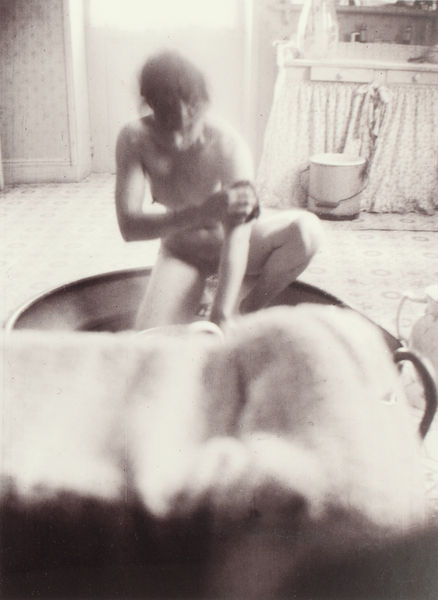
Titel: Marthe au Tub
Künstler: P. Bonnard
Schlagwörter: akt, nackt, wasser, baden, fenster, frau, haar, tuch, alt, arm, portrait, boden, handtuch, knie, unscharf, foto, fotografie, bad, waschen, schwarz-weiß, fliesen, schemenhaft, photo, badewanne, badezimmer, badezuber, wanne, zuber, bürste, anrichte, küche, selbstportrait, bottich, waschtisch, schemen, eimer, schwamm, waschbecken, reinigung, hygiene, waschstube, waschschrank